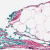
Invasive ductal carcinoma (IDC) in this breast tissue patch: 0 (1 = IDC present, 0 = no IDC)